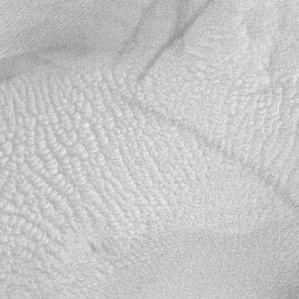
Label: frost